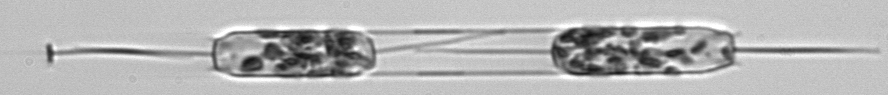
Label: Ditylum_brightwellii